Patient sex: M
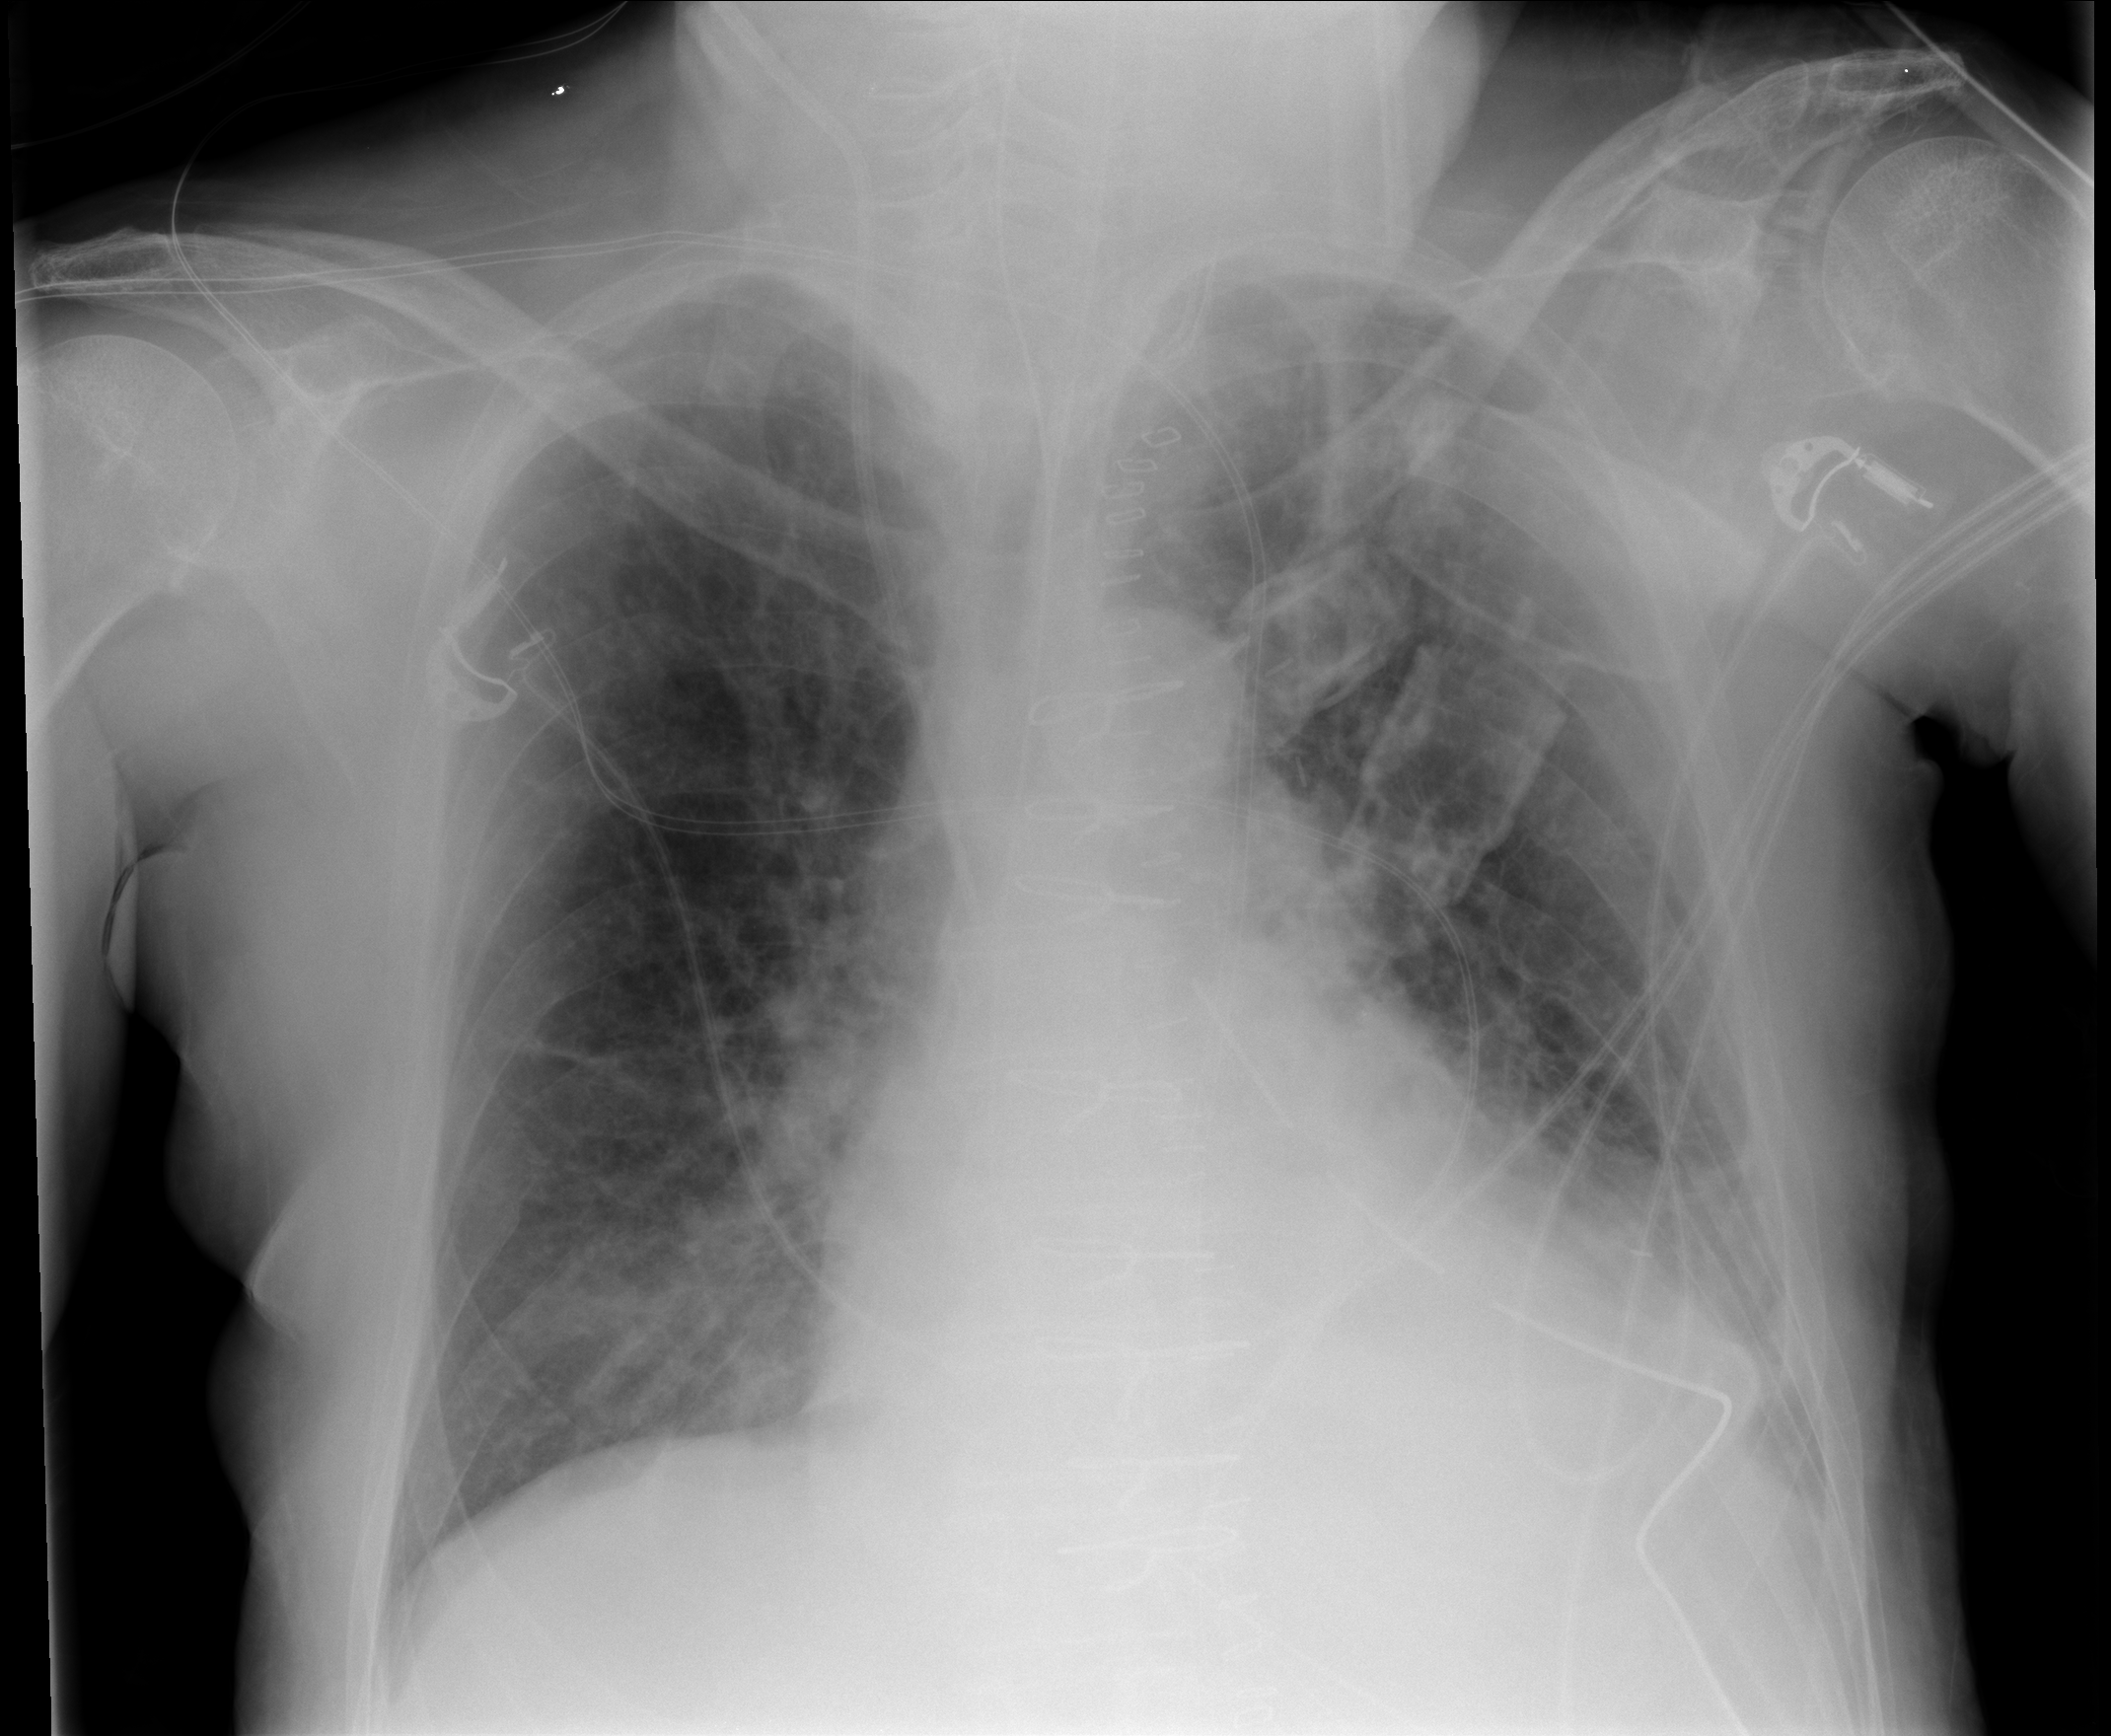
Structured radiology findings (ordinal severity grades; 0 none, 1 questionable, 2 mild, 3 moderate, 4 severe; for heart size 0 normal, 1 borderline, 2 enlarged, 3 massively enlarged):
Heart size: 1
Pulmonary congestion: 2
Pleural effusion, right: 0
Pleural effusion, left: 1
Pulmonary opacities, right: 3
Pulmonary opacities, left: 2
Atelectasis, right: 3
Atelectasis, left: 2